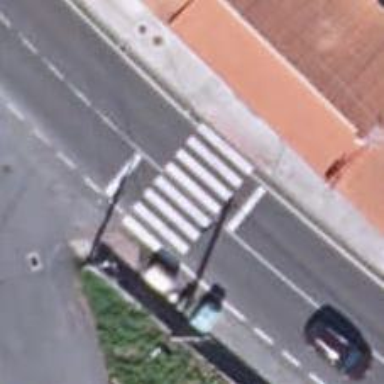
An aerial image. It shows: Uncontrolled zebra crossing on the road.